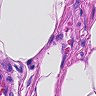
Metastatic tissue present: no